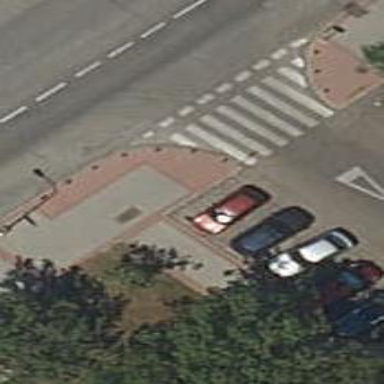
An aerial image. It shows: Paved sidewalk along the footway.